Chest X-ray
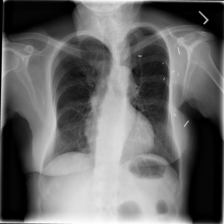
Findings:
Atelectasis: negative
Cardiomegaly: negative
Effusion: negative
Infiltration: negative
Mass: negative
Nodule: negative
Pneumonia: negative
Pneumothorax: negative
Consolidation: negative
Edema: negative
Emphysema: negative
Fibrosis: negative
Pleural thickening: negative
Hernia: negative